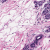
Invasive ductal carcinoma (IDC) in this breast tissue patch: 0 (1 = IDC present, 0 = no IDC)